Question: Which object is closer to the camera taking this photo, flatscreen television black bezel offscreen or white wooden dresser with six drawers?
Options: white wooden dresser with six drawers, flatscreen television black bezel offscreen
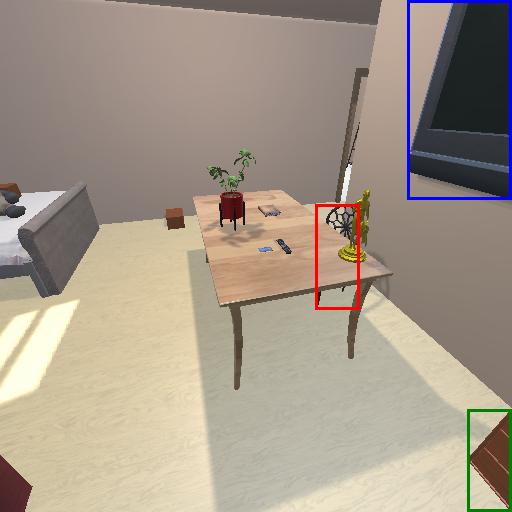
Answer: white wooden dresser with six drawers